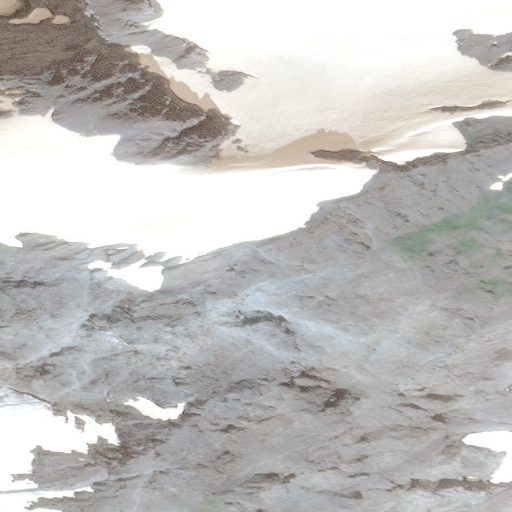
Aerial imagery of mountain in Alaska named Pyramid Peak containing only unknown